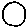
Label: circle